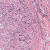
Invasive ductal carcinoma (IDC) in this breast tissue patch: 1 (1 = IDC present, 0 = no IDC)